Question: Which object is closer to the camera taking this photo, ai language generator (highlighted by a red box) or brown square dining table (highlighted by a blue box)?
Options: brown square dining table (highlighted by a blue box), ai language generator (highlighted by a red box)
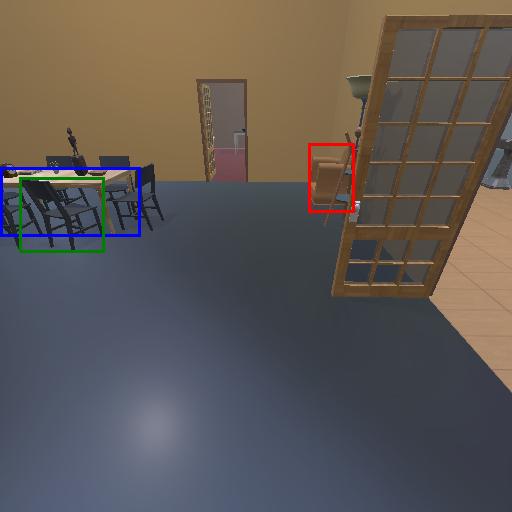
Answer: brown square dining table (highlighted by a blue box)